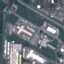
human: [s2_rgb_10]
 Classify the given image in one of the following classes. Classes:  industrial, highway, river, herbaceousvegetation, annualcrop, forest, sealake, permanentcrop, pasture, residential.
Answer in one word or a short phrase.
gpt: Industrial